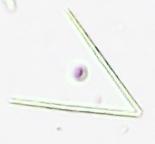
Label: Thalassionema